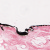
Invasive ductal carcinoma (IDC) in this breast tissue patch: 0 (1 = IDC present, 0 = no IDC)